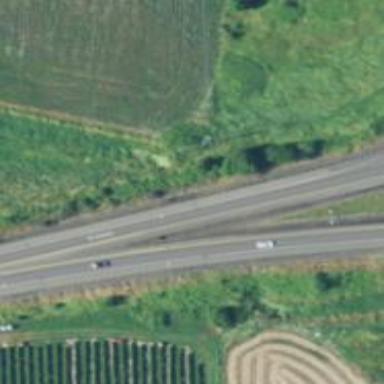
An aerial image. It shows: Connector road between trunk highway and motorway.